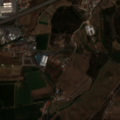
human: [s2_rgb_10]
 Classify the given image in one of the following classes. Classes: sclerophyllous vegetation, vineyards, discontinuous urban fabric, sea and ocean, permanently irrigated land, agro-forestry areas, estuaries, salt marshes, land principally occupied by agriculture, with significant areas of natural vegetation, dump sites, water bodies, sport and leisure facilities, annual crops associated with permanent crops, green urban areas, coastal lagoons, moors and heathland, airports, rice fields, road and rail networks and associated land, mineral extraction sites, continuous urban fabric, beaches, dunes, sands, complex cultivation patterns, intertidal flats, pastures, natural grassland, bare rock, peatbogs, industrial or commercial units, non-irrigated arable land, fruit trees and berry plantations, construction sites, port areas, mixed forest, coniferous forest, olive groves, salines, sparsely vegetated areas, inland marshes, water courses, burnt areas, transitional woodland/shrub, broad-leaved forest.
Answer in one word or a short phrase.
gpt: industrial or commercial units, non-irrigated arable land, permanently irrigated land, complex cultivation patterns, land principally occupied by agriculture, with significant areas of natural vegetation, coniferous forest, mixed forest